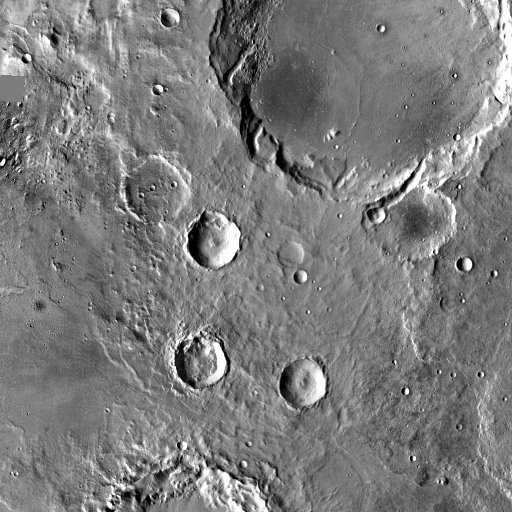
Crater classes present: Background, Other, Layered, Buried